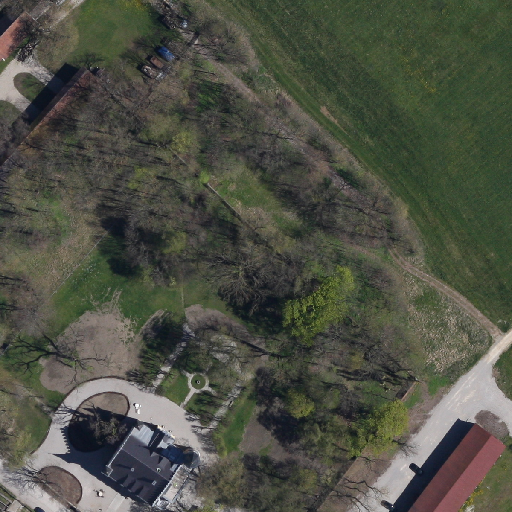
Referring expression: light-duty vehicle